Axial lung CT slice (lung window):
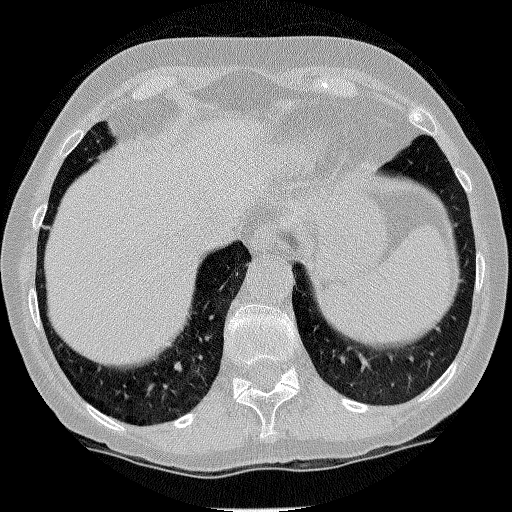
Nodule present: no